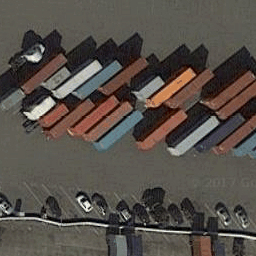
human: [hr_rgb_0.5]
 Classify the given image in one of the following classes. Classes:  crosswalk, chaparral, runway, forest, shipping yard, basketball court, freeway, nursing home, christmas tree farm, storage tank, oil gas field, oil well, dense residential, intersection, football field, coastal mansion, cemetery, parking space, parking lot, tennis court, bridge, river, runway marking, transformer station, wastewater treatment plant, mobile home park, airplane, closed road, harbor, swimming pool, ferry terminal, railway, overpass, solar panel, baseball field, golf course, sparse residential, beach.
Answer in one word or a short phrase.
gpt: shipping yard